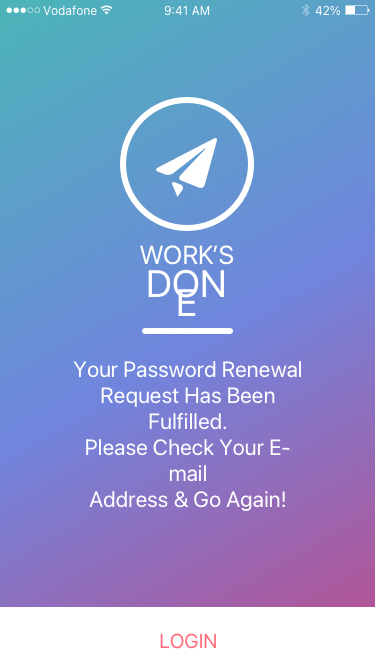
Text in this UI design:
Your Password Renewal Request Has Been Fulfilled. Please Check Your E-mail
Address & Go Again!
WORK’S
DONE
LOGIN